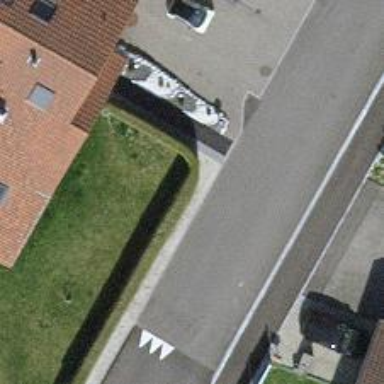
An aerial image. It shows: Hedge barrier.